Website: bh-photo
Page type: store-pickup
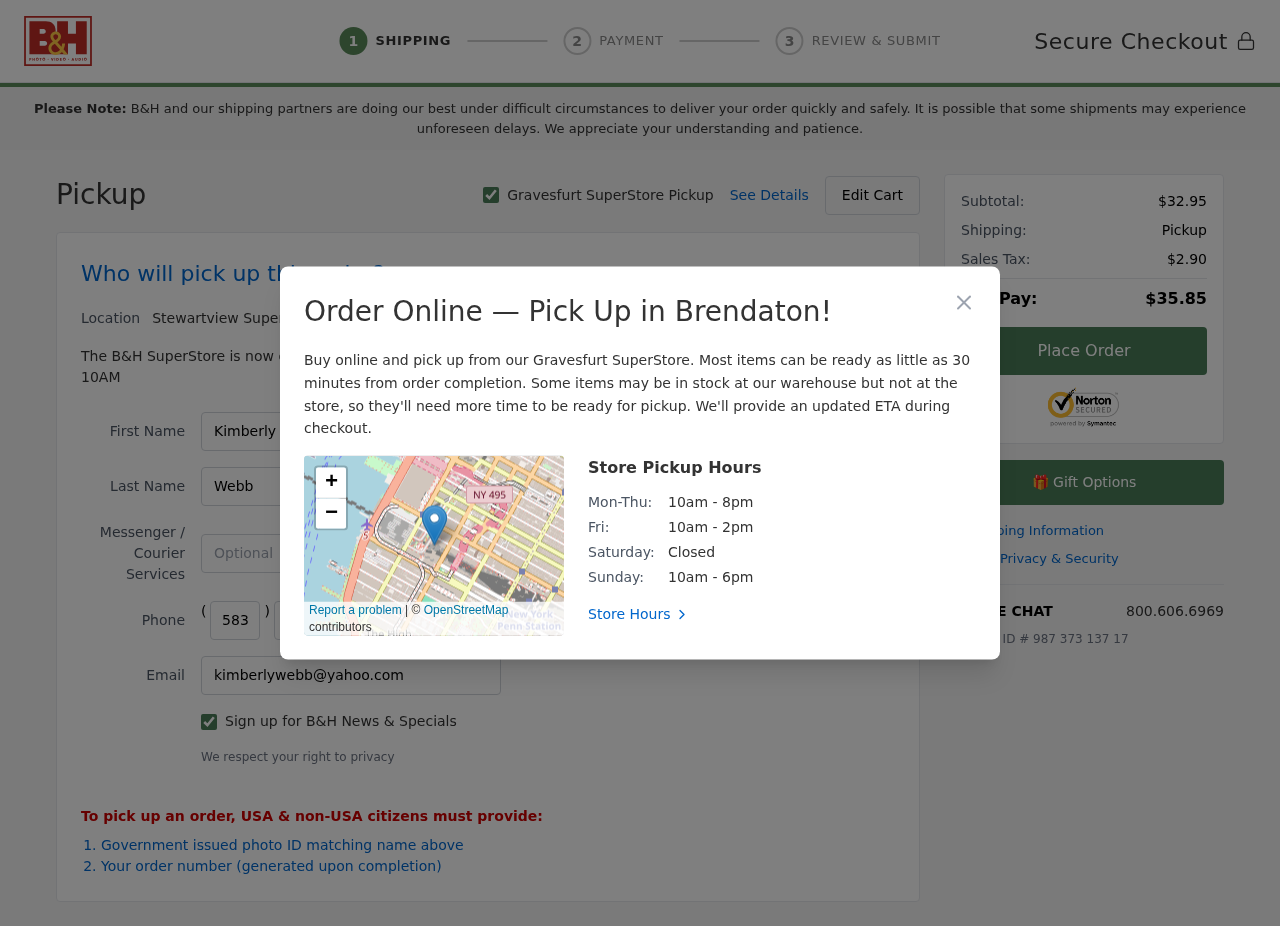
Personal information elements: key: PII_CITY
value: Gravesfurt
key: PII_CITY2
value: Stewartview
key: PII_CITY3
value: Brendaton
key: PII_EMAIL
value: kimberlywebb@yahoo.com
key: PII_FIRSTNAME
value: Kimberly
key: PII_LASTNAME
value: Webb
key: PII_PHONE_AREA
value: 583
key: PII_PHONE_PREFIX
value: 650
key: PII_PHONE_SUFFIX
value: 5970
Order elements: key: ORDER_SUBTOTAL
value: $32.95
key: ORDER_TAX
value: $2.90
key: ORDER_TOTAL
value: $35.85
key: ORDER_ID
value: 987 373 137 17